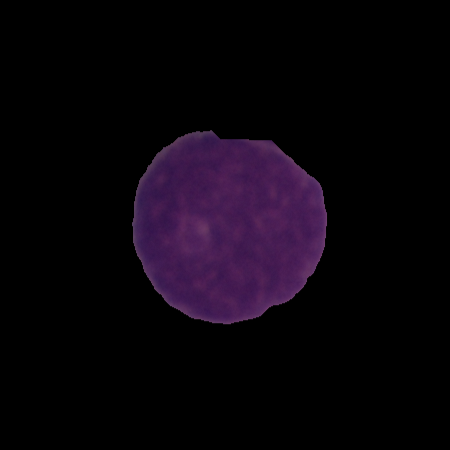
Label: cancer